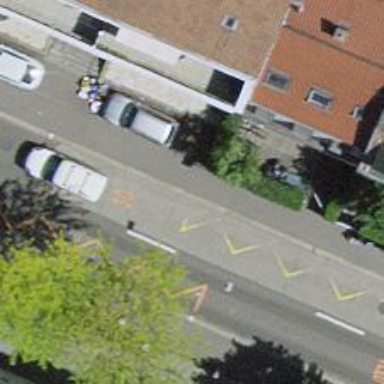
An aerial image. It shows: Platform for public transport on the road.